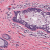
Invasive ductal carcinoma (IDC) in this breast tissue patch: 0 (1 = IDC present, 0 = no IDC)